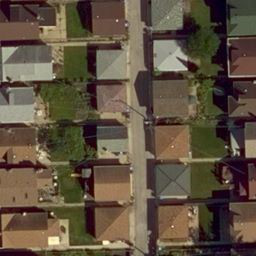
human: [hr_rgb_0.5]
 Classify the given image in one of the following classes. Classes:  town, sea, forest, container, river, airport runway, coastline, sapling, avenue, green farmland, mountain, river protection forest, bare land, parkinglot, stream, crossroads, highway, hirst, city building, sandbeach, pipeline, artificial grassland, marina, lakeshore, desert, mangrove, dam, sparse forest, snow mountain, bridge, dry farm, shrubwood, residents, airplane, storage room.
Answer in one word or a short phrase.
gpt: residents